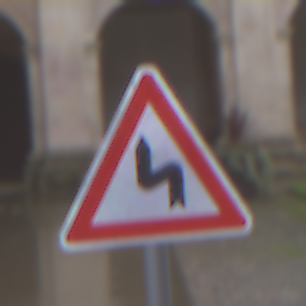
Verkehrszeichen: DoppelkurveZunaechstLinks
Umgebung: Outdoor, Urban
Tageszeit: Midday
Wetter: Overcast
Licht: Natural
Jahreszeit: NotSpecified
Kontrast: LowContrast